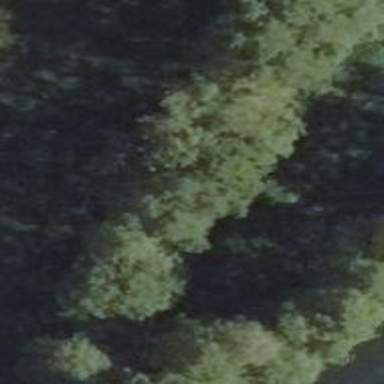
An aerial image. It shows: Row of trees in natural setting.